Question: I am currently trying to use sets and the 'clojure.set' namespace properly and effectively in my Clojure implementation of the Bron-Kerbosch algorithm and having difficulties.
I am trying to refactor my current implementation
'''
(defn BK [r p x graph]
(if (and (empty? p) (empty? x))
[(set r)]
(loop [p p, x x, cliques []]
(if (empty? p)
cliques
(let [v (first p)
nv (graph v)
cliques (into cliques
(BK (into r (list v))
(filter nv p)
(filter nv x)
graph))
p (rest p)
x (into x (list v))]
(recur p x cliques))))))
'''
Into something that uses the 'clojure.set' namespace as such
'''
(defn BK3 [r p x graph]
(if (and (empty? p) (empty? x))
[(set r)]
(loop [p p, x x, cliques []]
(if (empty? p)
cliques
(let [v (first p)
nv (graph v)
cliques (into cliques
(BK3 (clojure.set/union (set (list v)) r)
(clojure.set/difference p nv)
(clojure.set/difference x nv)
graph))
p (rest p)
x (clojure.set/union (set (list v)) x)]
(recur p x cliques))))))
(defn get-BK3 [graph]
(BK3 (set '()) (set (doall (range (count graph)))) (set '()) graph))
'''
Though this current implementation causes a StackOverflow. Here is a short SSCCE with all of the necessary code to run evaluate the functions <URL>.
If I place a 'prn' form before the '(if (empty? p))' in the function I can see that the set 'p' is changed once and never again, also that the set 'x' is never added to. The following is printed and repeats until a stack overflow occurs.
'''
finalproject.core> (get-BK3 (random-graph 10 20))
"P: " #{0 7 1 4 6 3 2 9 5 8} " X: " #{}
-----------------
"P: " #{0 7 4 6 3 2 9 8} " X: " #{}
-----------------
"P: " #{0 7 4 6 3 2 9 8} " X: " #{}
-----------------
"P: " #{0 7 4 6 3 2 9 8} " X: " #{}
-----------------
....
'''
This must mean that at each recursive call to 'BK3' the set 'p' does not have the set 'nv' removed from it? Though reviewing the 'clojure.set/difference' <URL> it should be doing just that? Did I read the page wrong or have some typo that is causing the stack overflow?
That is my first issue that I don't understand. My next issue is that 'first' and 'rest' do not return sets ('#{0 1 2}') rather lists ('(0 1 2)'). Which if a list is passed to any of the 'clojure.set' functions errors are thrown. Are there any alternatives to 'first' and 'rest' that return sets?
EDIT: Here is the pseudo-code implementation from Wikipedia with the proper set notion symbols. I guess my interpretation of the symbols might possibly be incorrect?

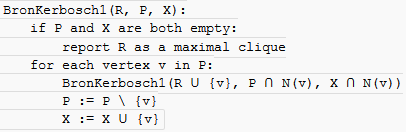
Answer: As answered by @michat, in the wikipedia formula the recursive call is with set and not set , which are not the same. In mathematics, the matching function for 'clojure.set/difference' is <URL>.
For your question on 'first' and 'rest' with 'set', you can use 'first', that will yield an element which is not necessary the next in order (but it doesn't matter in the algo) and 'disj' to remove the selected element from the set.
Note you can simplify '(set '())' by '#{}'.
Following is a working version with 'clojure.set', with a very quick test/bench that shows some performance improvement with the 'set' version:
'''
(require '[clojure.set :as s])
(defn BK4 [r p x graph]
(if (and (empty? p) (empty? x))
[r] ;; r is already a set
(loop [p p, x x, cliques []]
(if (empty? p)
cliques
(let [v (first p) ;; p is a set, first is not necessary the next in sequence
nv (graph v) ;; take v-th set from graph
cliques (concat cliques
(BK4 (conj r v) ;; add v to the set r
(s/intersection p nv)
(s/intersection x nv)
graph))]
(recur (disj p v) (conj x v) cliques))))))
(defn get-BK4 [graph]
(BK4 #{} (set (range (count graph))) #{} graph))
'''
Test:
'''
(let [graph (doall (random-graph <PHONE>))
bk (time (get-BK graph))
bk4 (time (get-BK4 graph))]
(if (= bk bk4)
(println "Seems ok")
(println "ko")))
'''
Prints (on a MBP 2,5 GHz Intel Core i7)
> "Elapsed time: 243.533768 msecs"
"Elapsed time: 19.228952 msecs"
Seems ok